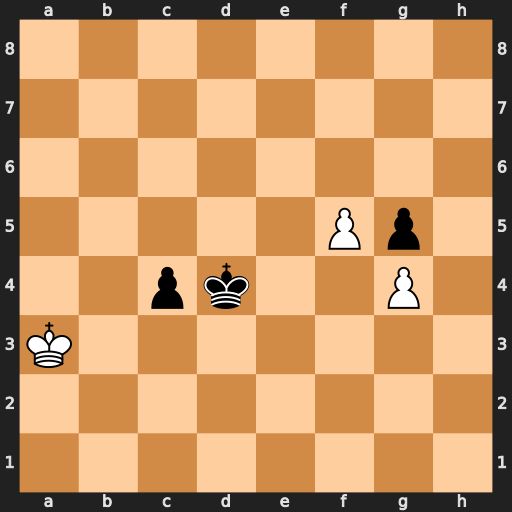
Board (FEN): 8/8/8/5Pp1/2pk2P1/K7/8/8
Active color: w
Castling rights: -
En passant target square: -
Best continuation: f6 c3 f7 c2 Kb2